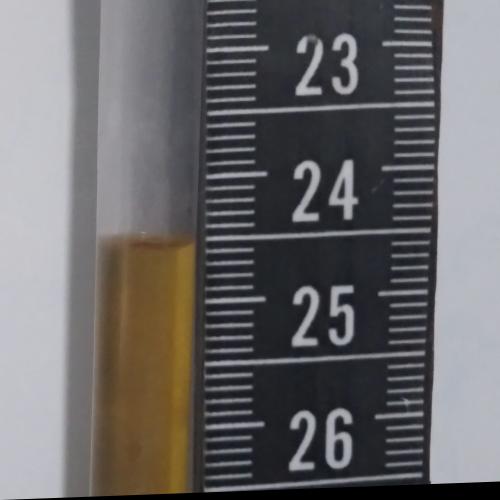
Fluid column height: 24.5 cm